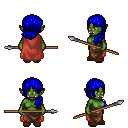
a pixel art fantasy rpg character, female body template, orc, green skin, maroon cape, robe skirt, blue left-swept hairstyle, brown slippers, spear, four views (front, back, left, right), 2x2 character sprite sheet, small pixel art, hard edges, no anti-aliasing